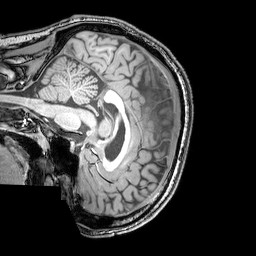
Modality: T1w
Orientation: sagittal
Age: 24
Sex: male
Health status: healthy
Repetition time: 0.081 s
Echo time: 0.037 s